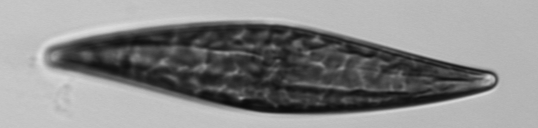
Label: Pleurosigma